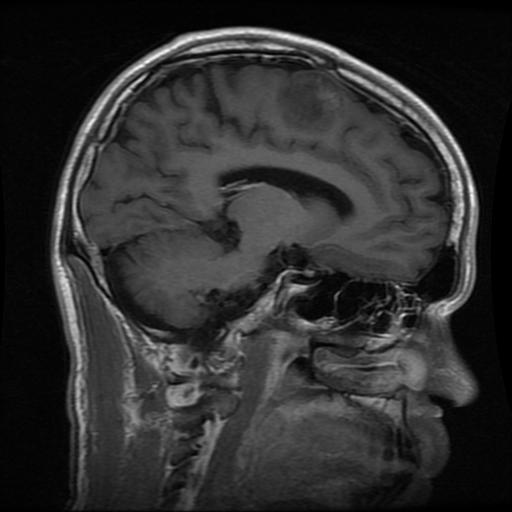
Label: glioma